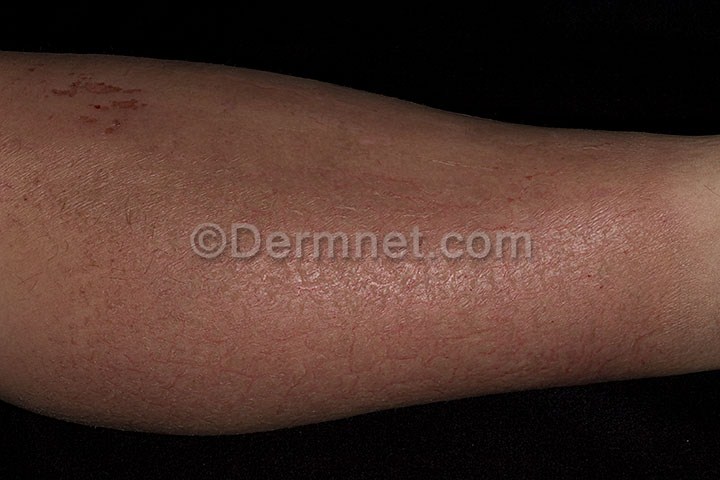
Disease: Eczema Photos